高一 · 代数
（2020 春-南阳月考）已知两个单元分别存放了变量 $a$ 和 $b$, 试设计交换这两个变量值的语句正确的是 ( )
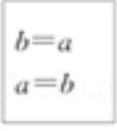
A. $\begin{aligned} & a=b \\ & b=a\end{aligned}$
   B. $a=c$
   C.

D. $a=c$
$c=b$
$b=a$
答案: B
解析: 解: $c=b$, 将 $b$ 的值赋值给 $c$,

$b=a$, 将 $a$ 的值赋值给 $b$, 此时已经将 $a$ 的值换给 $b$,

$a=c$, 将 $c$ 的值赋值给 $a$, 此时已经将 $b$ 的值换给 $a$,

选项 $A$, 赋值后 $a$ 的值不存在; 选项 $C$, 赋值后 $b$ 的值不存在; 选项 $D$, 赋值后 $a$ 的值不存在.

故选: $B$.